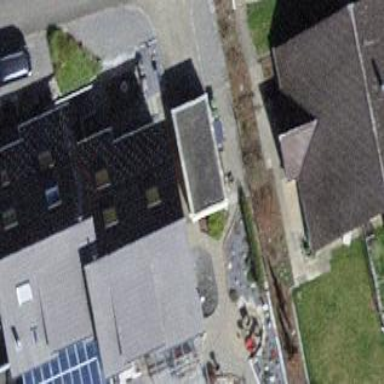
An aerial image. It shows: Building with tiled roof.